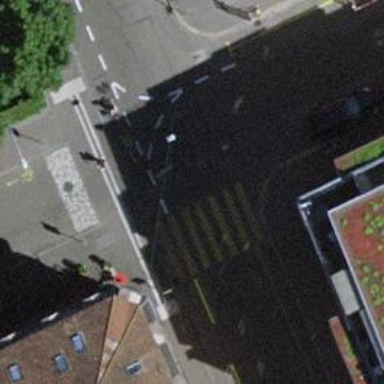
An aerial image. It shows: Unmarked pedestrian crossing with zebra markings.